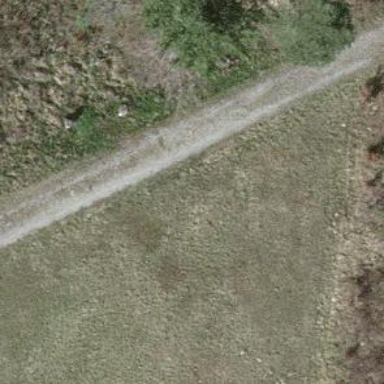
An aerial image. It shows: Unpaved track with grade2 tracktype.